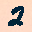
Label: 2